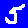
Digit: 5